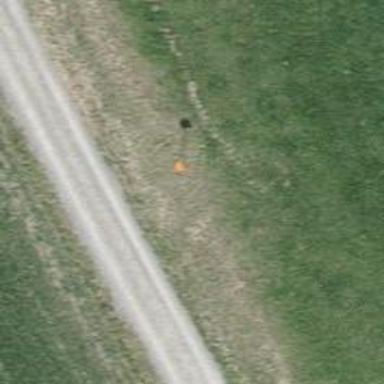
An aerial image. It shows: Pipeline marker.